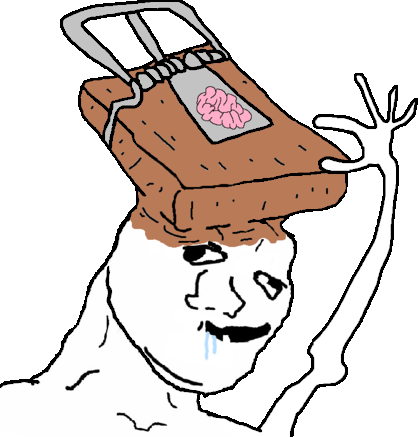
Label: 5_Brainlet